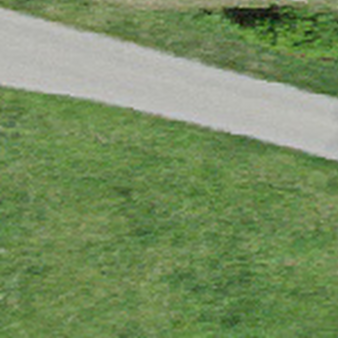
Label: other